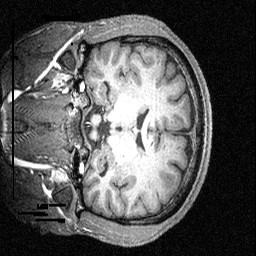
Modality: T1w
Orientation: coronal
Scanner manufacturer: siemens
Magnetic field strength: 3 T
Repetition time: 1.54 s
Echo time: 0.00304 s